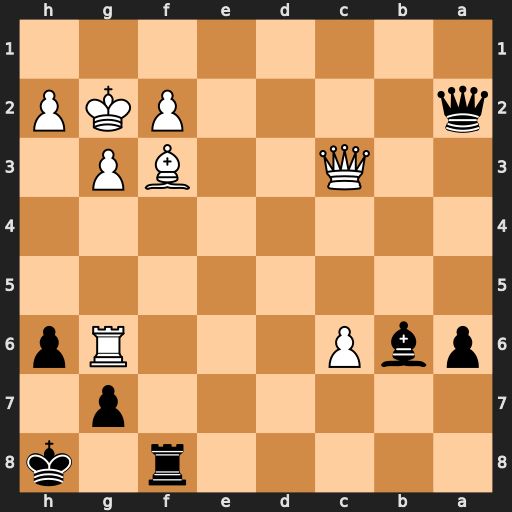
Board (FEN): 5r1k/6p1/pbP3Rp/8/8/2Q2BP1/q4PKP/8
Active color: b
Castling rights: -
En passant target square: -
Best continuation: Qxf2+ Kh3 Bd4 Qc4 Qxf3